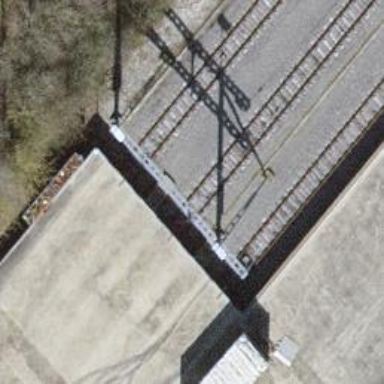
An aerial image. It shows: Narrow-gauge railway with electrified tracks using contact line. It serves as spur with single track.